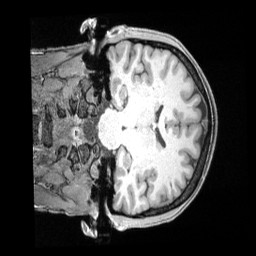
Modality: T1w
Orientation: coronal
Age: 37
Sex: female
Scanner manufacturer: siemens
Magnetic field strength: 3 T
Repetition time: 2 s
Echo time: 0.00211 s